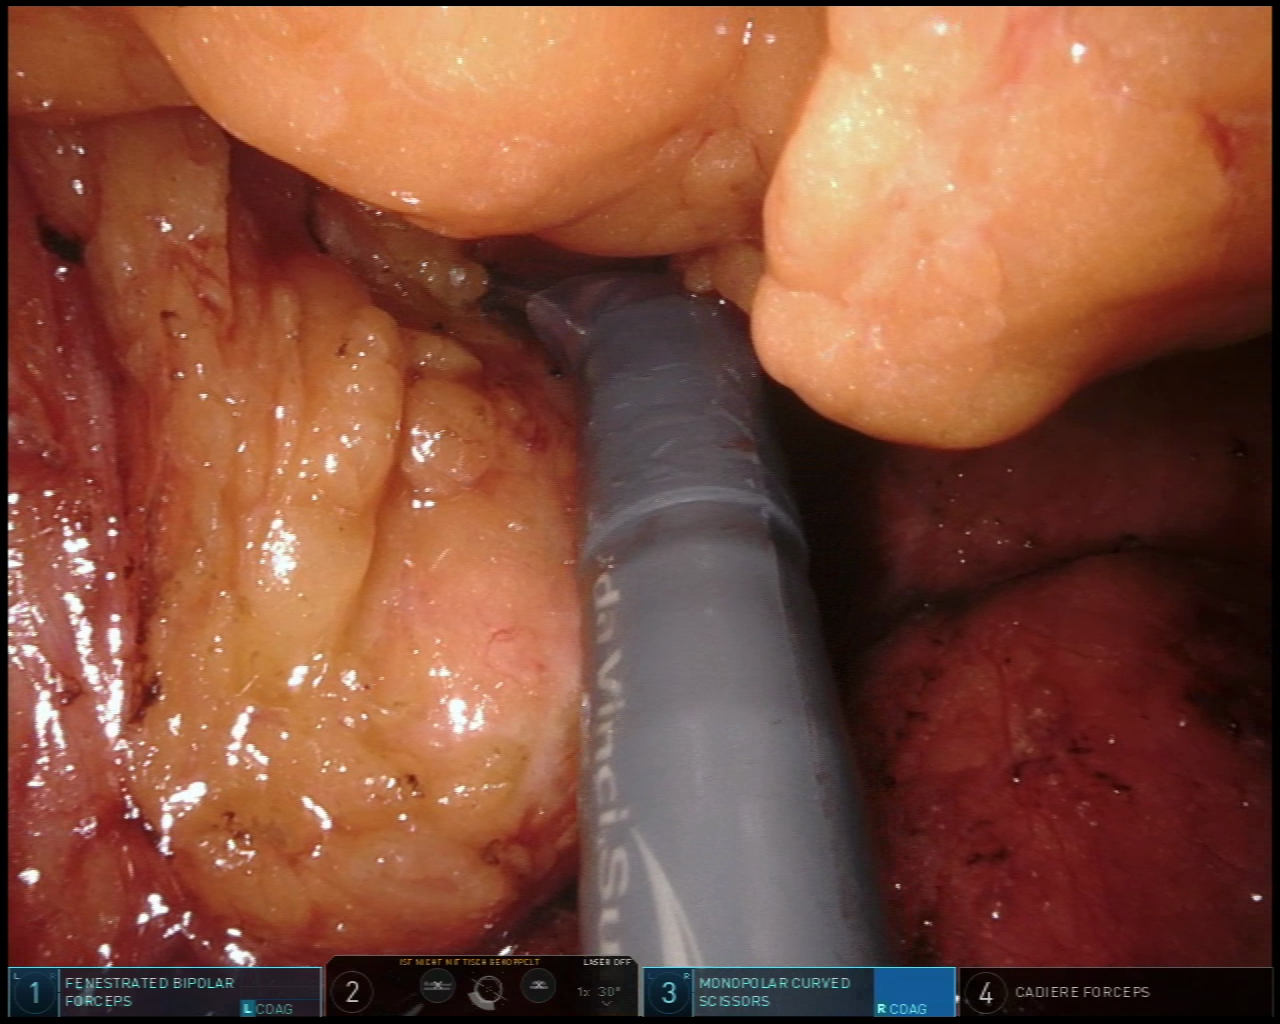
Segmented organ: pancreas
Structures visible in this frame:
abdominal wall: no
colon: no
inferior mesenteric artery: no
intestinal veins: no
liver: no
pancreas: yes
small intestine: no
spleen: no
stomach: no
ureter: no
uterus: no
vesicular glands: no